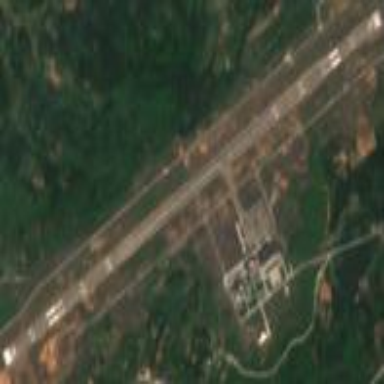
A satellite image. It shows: Runway at airport.